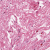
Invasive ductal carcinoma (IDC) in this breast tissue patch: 0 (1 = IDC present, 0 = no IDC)